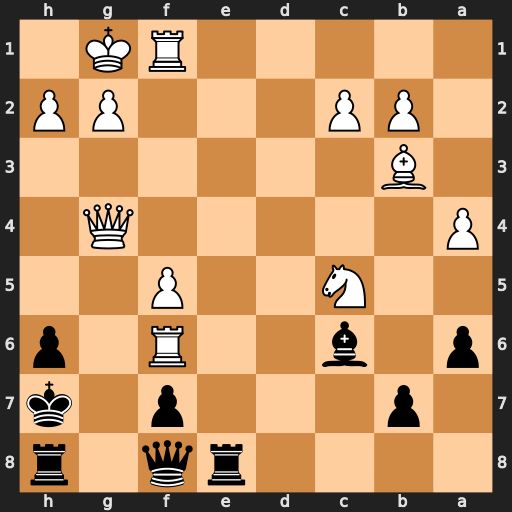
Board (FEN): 4rq1r/1p3p1k/p1b2R1p/2N2P2/P5Q1/1B6/1PP3PP/5RK1
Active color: b
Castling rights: -
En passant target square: -
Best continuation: Qxc5+ Kh1 Rhg8